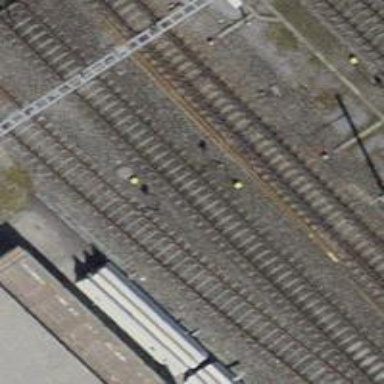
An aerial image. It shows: Railway switch.